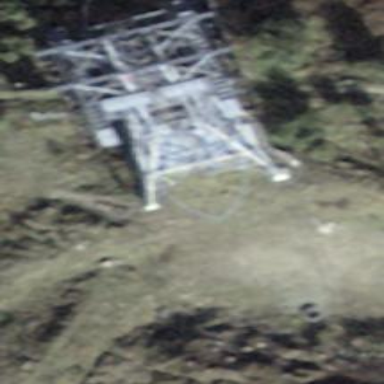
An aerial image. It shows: Pylon used for aerialway.